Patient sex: F
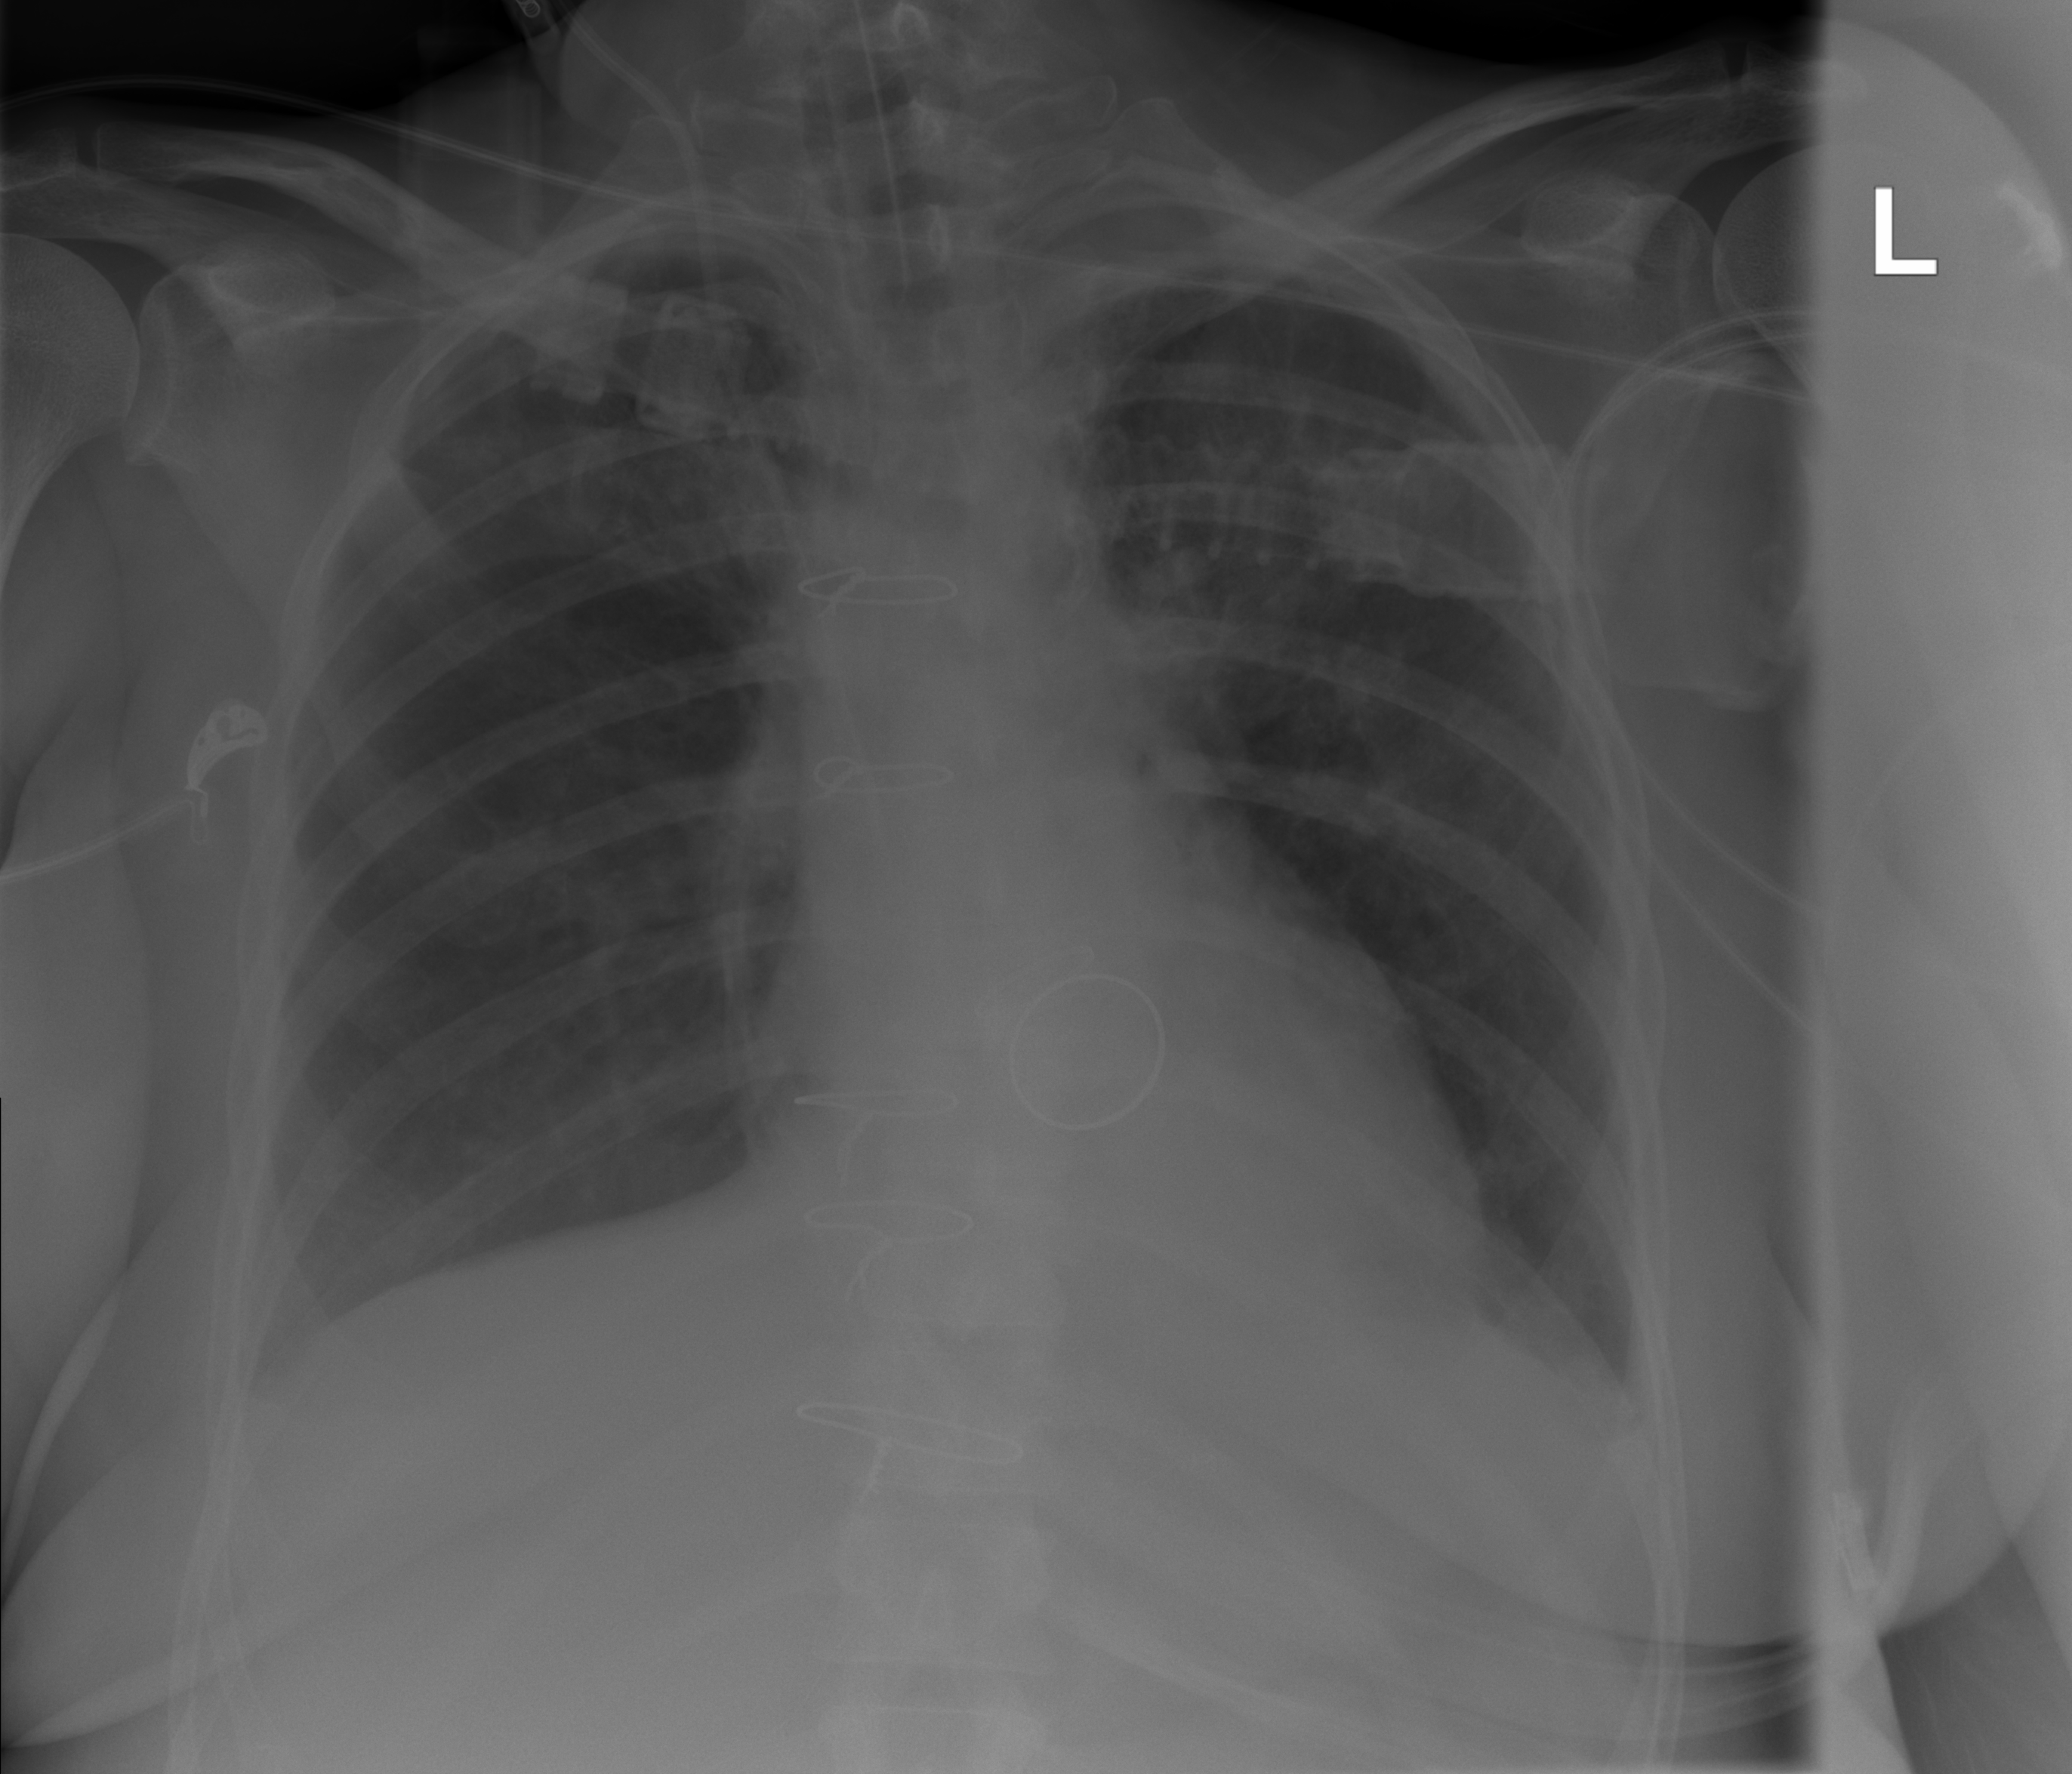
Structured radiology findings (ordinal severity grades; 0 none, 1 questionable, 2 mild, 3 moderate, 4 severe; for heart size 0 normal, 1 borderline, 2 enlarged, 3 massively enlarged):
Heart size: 1
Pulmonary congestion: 0
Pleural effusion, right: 2
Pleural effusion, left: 2
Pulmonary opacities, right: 0
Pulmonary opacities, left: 0
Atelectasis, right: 0
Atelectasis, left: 0